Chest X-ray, AP view. Patient: 17 years old, sex M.
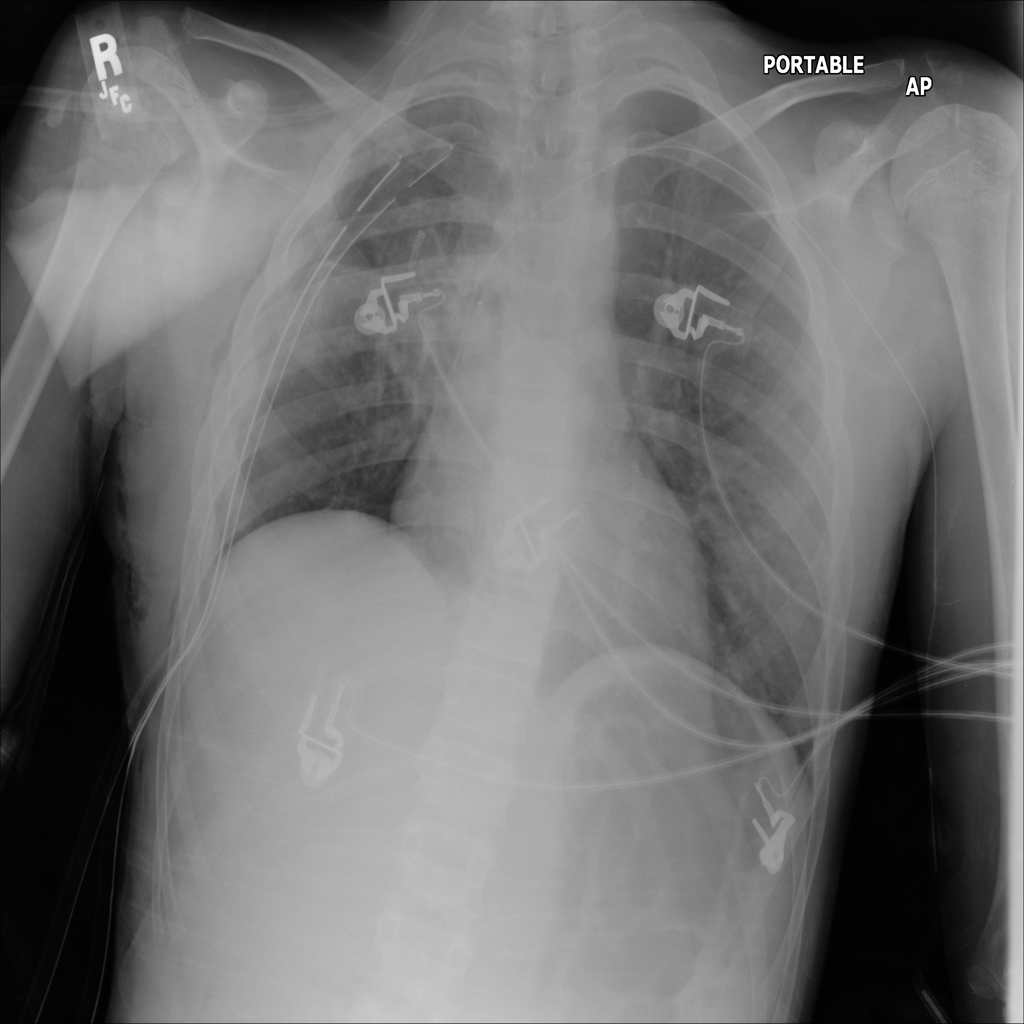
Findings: Emphysema